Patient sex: M
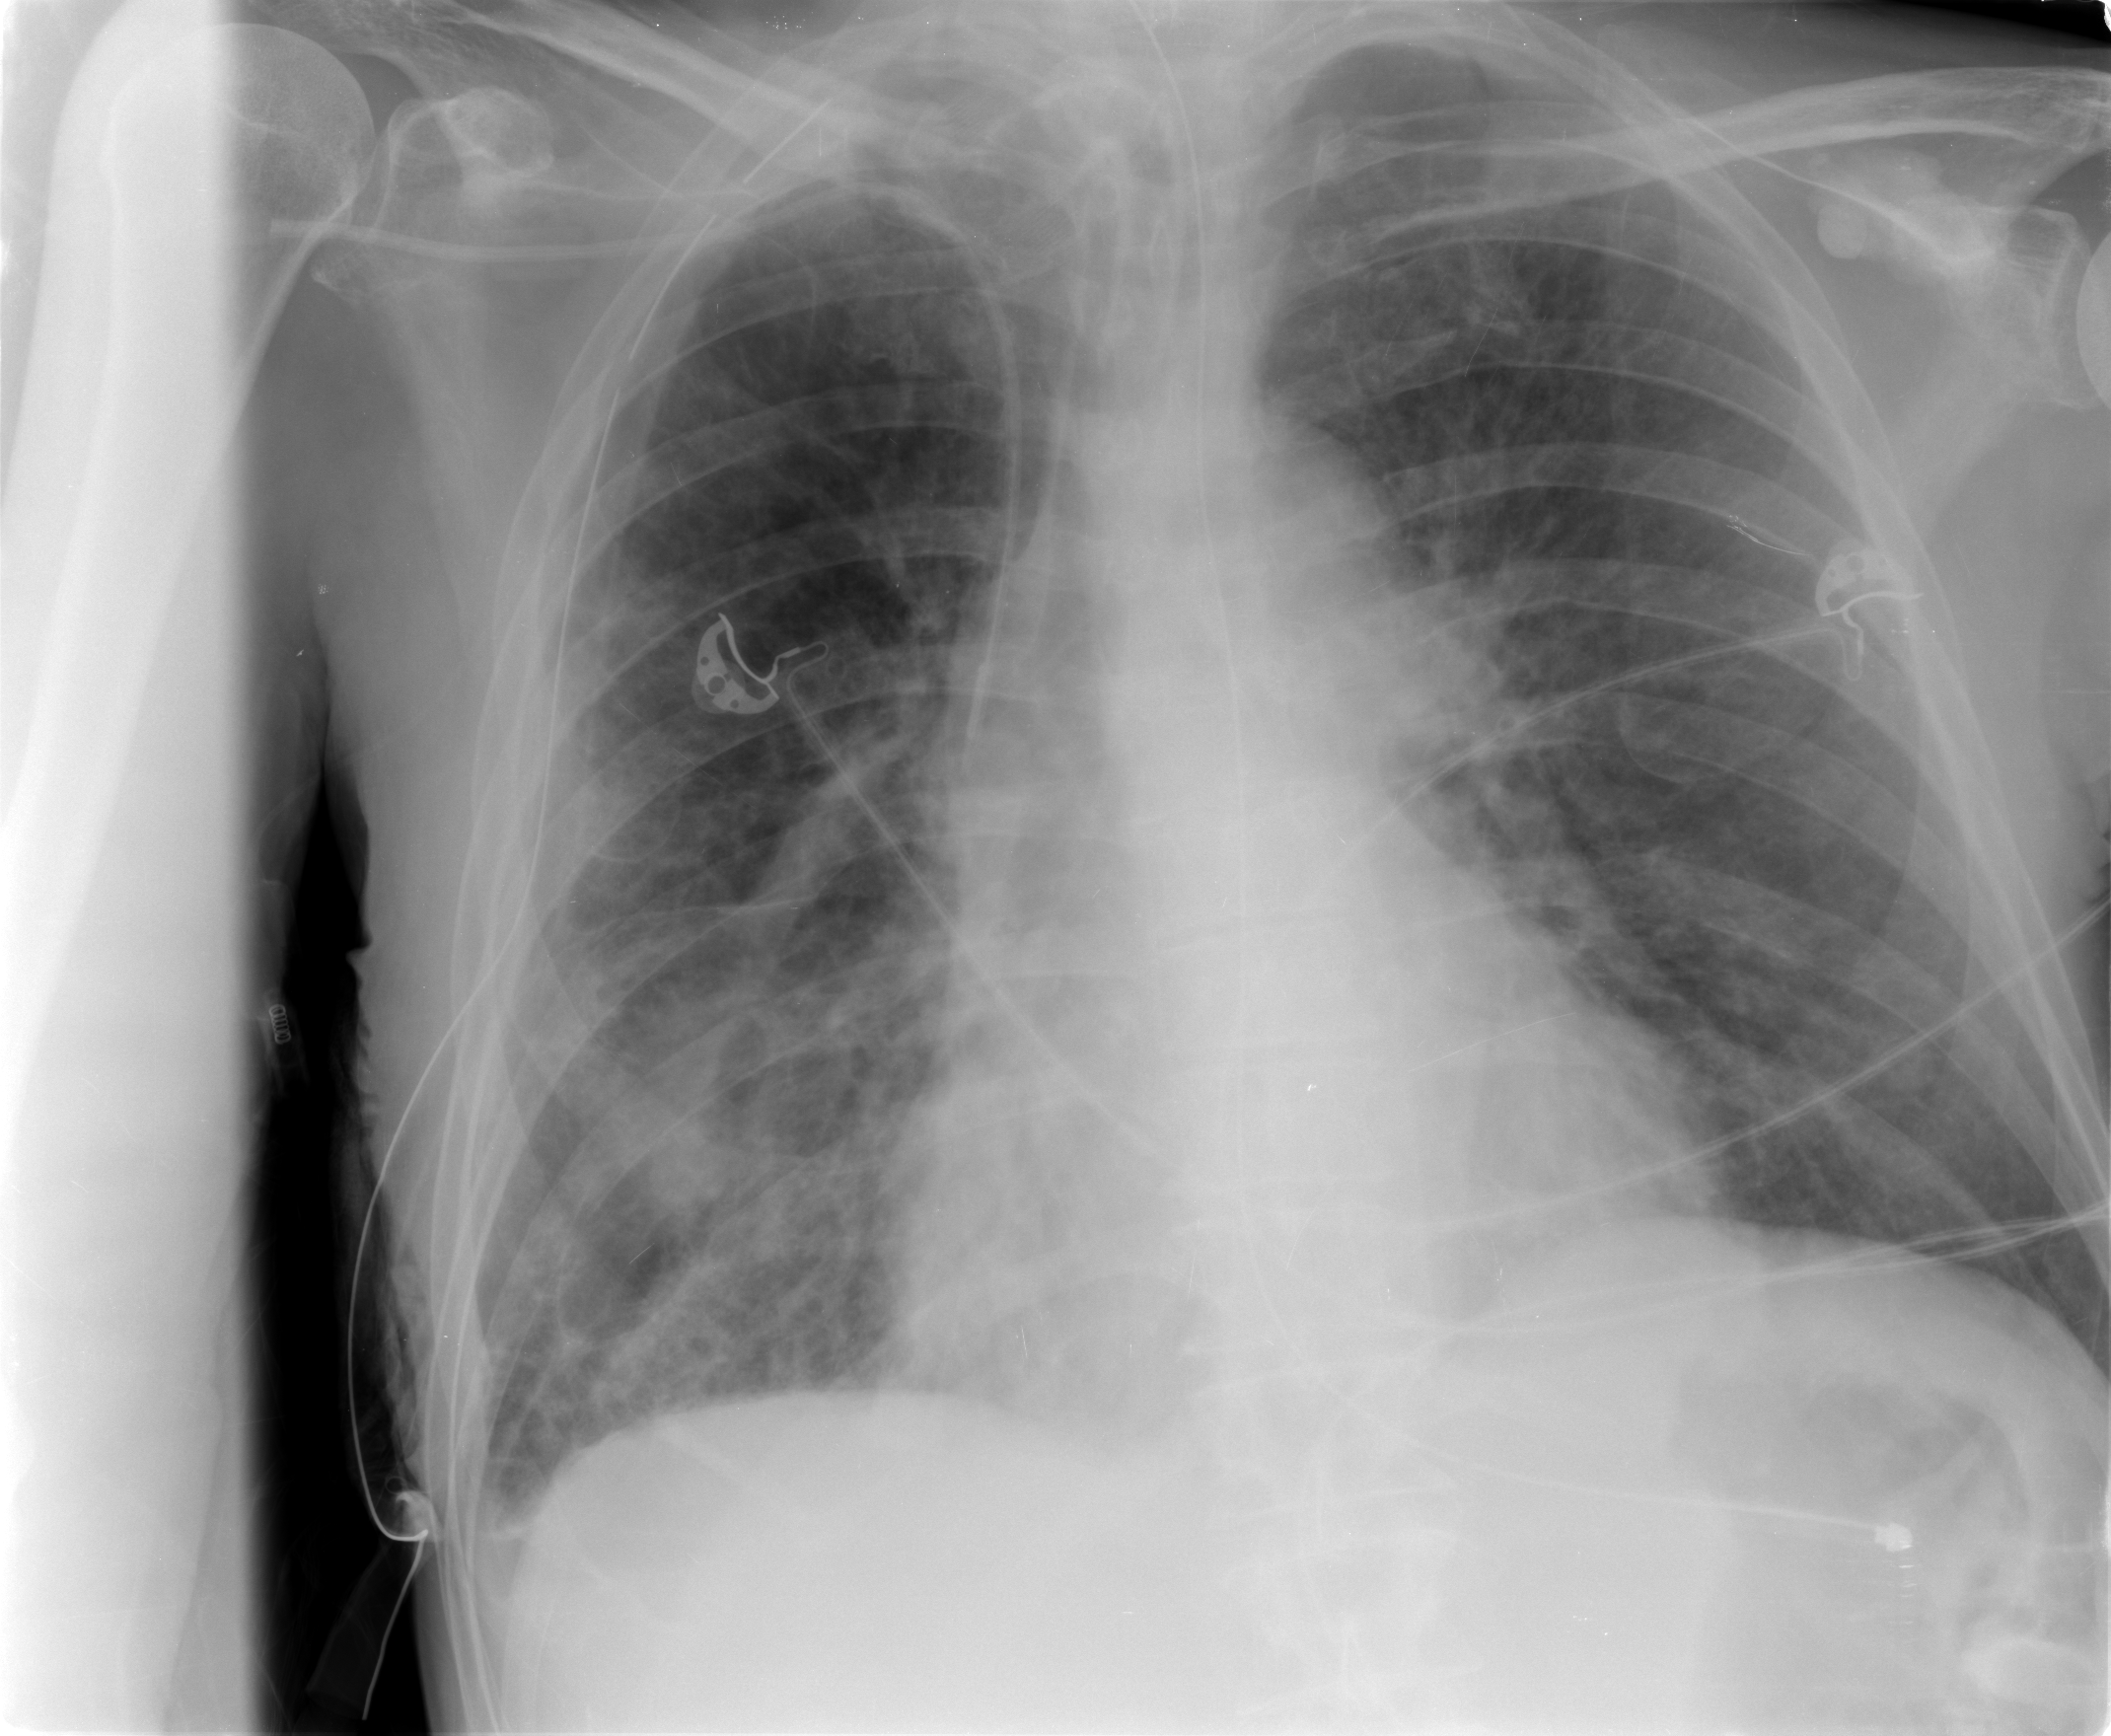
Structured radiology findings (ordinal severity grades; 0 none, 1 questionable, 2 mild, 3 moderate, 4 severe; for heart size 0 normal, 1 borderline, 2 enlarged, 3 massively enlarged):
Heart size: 0
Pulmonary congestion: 3
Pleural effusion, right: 2
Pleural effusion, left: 0
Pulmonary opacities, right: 2
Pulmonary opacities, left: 2
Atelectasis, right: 3
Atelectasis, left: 2